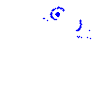
Particle: kaon